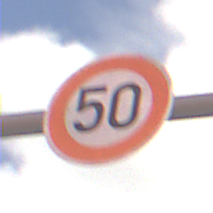
Verkehrszeichen: Geschwindigkeit50
Umgebung: Outdoor, RoadRail
Tageszeit: Midday
Wetter: PartlyCloudy
Licht: Natural
Jahreszeit: NotSpecified
Kontrast: HighContrast